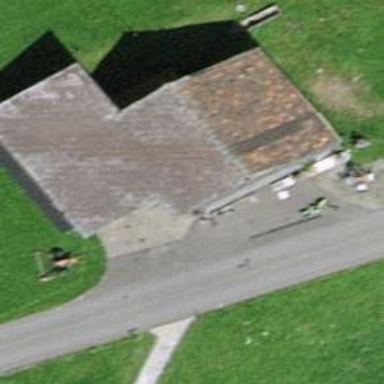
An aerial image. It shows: Kiosk shop.